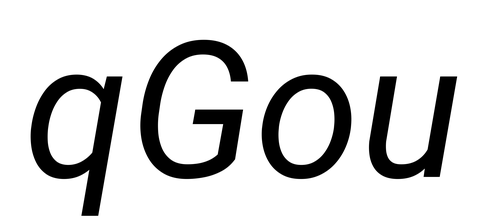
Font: Roboto-Italic_Italic